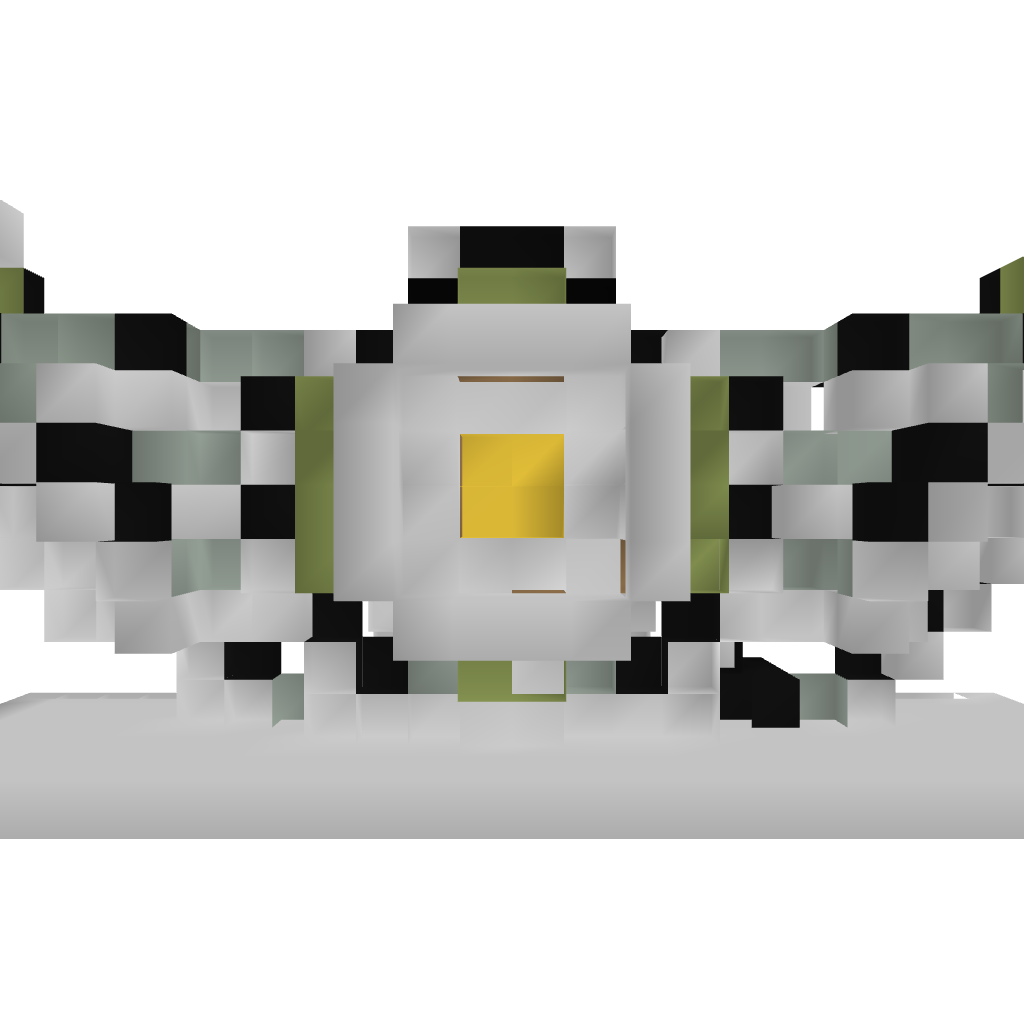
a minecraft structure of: Door 4x4